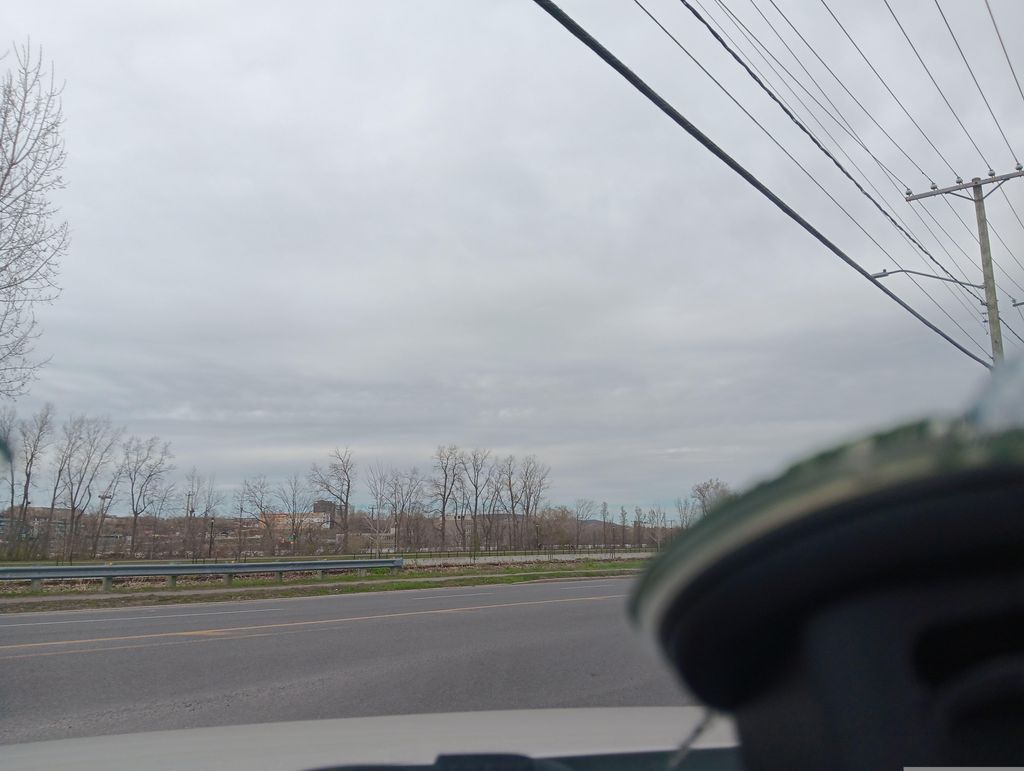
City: montreal